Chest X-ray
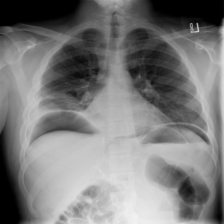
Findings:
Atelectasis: positive
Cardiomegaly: negative
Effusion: negative
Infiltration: negative
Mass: negative
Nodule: negative
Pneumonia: negative
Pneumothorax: negative
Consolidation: positive
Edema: negative
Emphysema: negative
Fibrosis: negative
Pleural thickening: negative
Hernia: negative